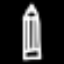
Label: pencil